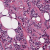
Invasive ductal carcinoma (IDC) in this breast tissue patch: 1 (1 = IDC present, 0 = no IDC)